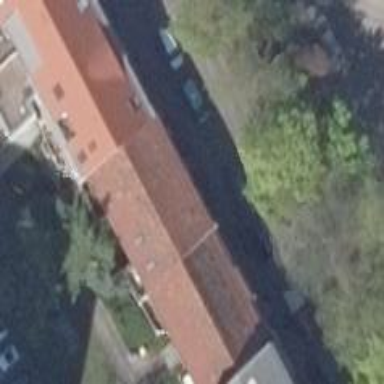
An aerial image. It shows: Historic residential building with baroque architecture. It has gabled roof made of red roof tiles.